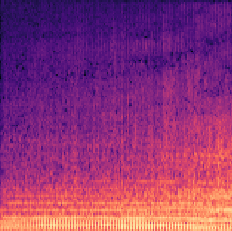
Sound class: Helicopter